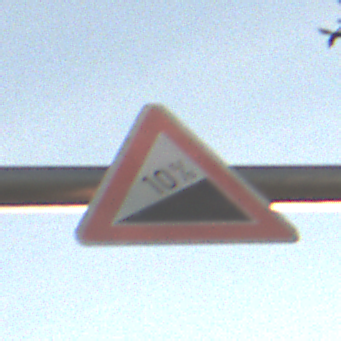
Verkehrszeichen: Steigung10
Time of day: SunriseSunset
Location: Outdoor (Nature)
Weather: PartlyCloudy
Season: NotSpecified
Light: Natural